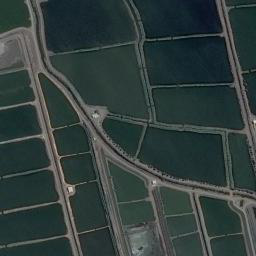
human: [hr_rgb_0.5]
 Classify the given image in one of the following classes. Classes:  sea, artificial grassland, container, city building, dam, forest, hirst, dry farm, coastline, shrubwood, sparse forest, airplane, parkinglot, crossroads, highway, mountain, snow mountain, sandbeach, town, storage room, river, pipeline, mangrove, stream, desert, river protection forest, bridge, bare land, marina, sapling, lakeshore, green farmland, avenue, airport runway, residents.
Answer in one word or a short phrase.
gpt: green farmland